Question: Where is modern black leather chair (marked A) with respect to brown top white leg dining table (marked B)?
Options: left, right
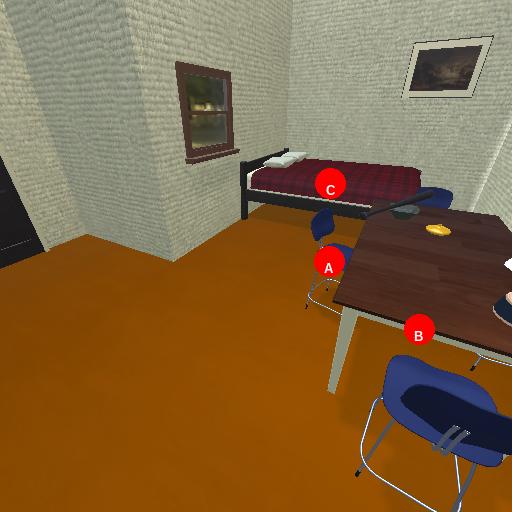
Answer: left